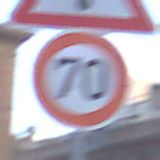
Verkehrszeichen: Geschwindigkeit70
Zusatzzeichen oben: Gefahrenstelle
Umgebung: Outdoor, Urban
Tageszeit: SunriseSunset
Wetter: PartlyCloudy
Licht: Natural
Jahreszeit: NotSpecified
Kontrast: LowContrast